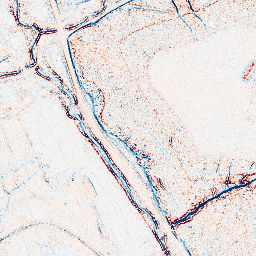
Category: edge_preserving
Decomposition family: bilateral
Decomposition parameters: d: 5
sigma_color: 25
sigma_space: 75
Upsampling method: cubic_catmull_rom
Upsampling parameters: scale: 2
Upsampling scale: 2